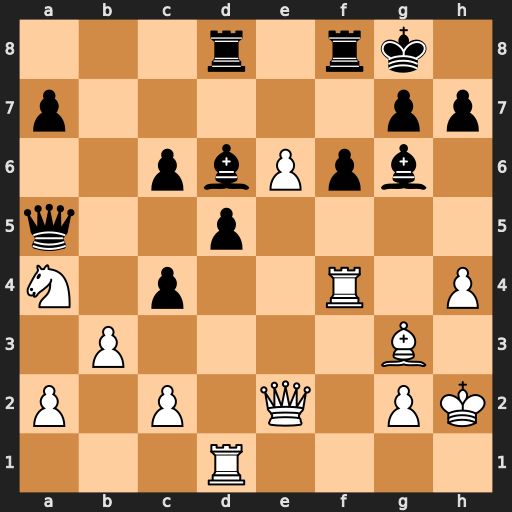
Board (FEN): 3r1rk1/p5pp/2pbPpb1/q2p4/N1p2R1P/1P4B1/P1P1Q1PK/3R4
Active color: w
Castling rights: -
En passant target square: -
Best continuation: e7 Bxe7 Qxe7